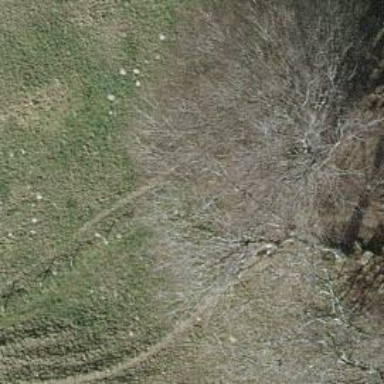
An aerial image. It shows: Grass path.